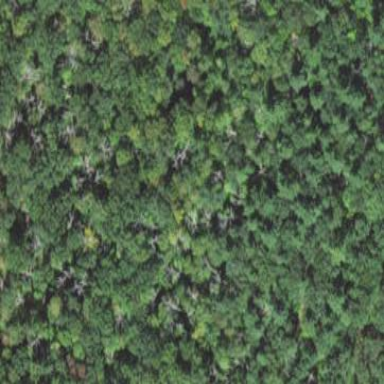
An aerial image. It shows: Mixed woodland with various types of leaves.